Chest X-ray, PA view. Patient: 34 years old, sex M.
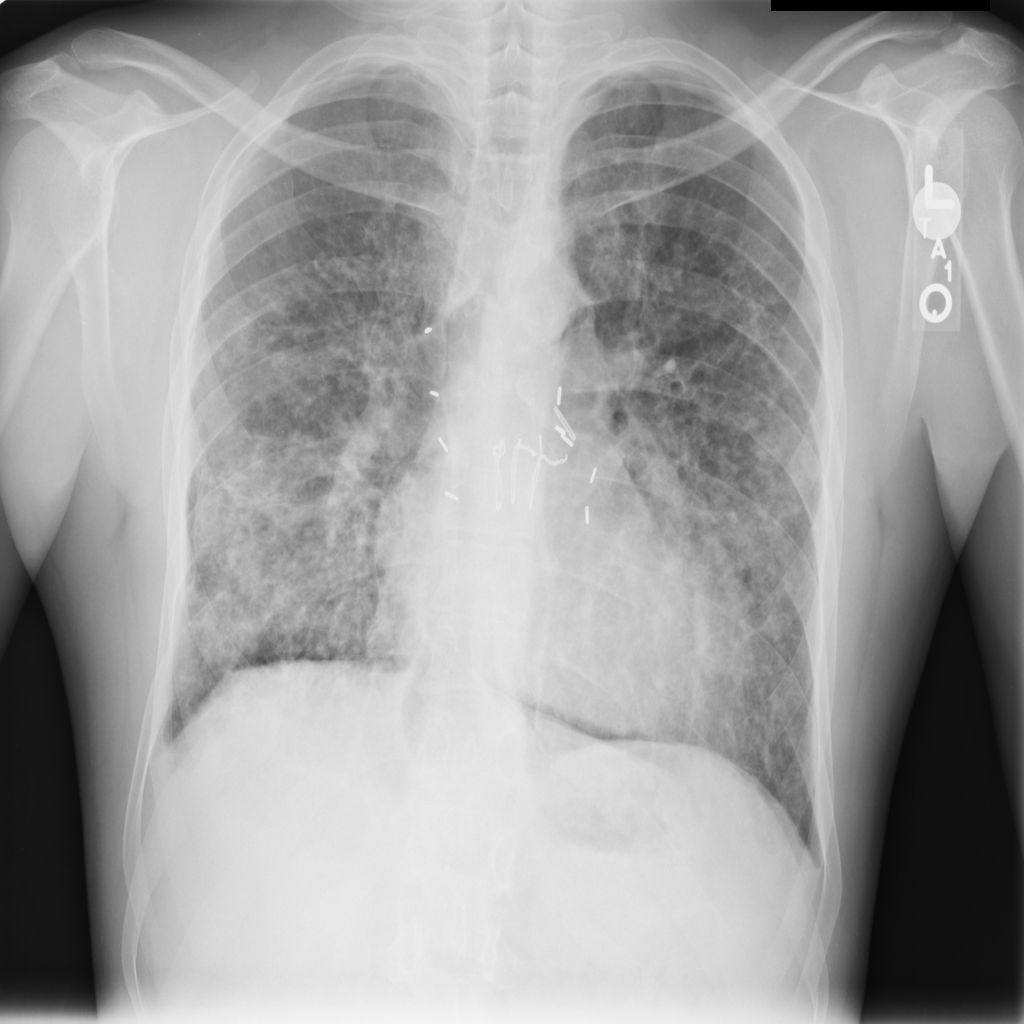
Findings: Infiltration, Pneumothorax